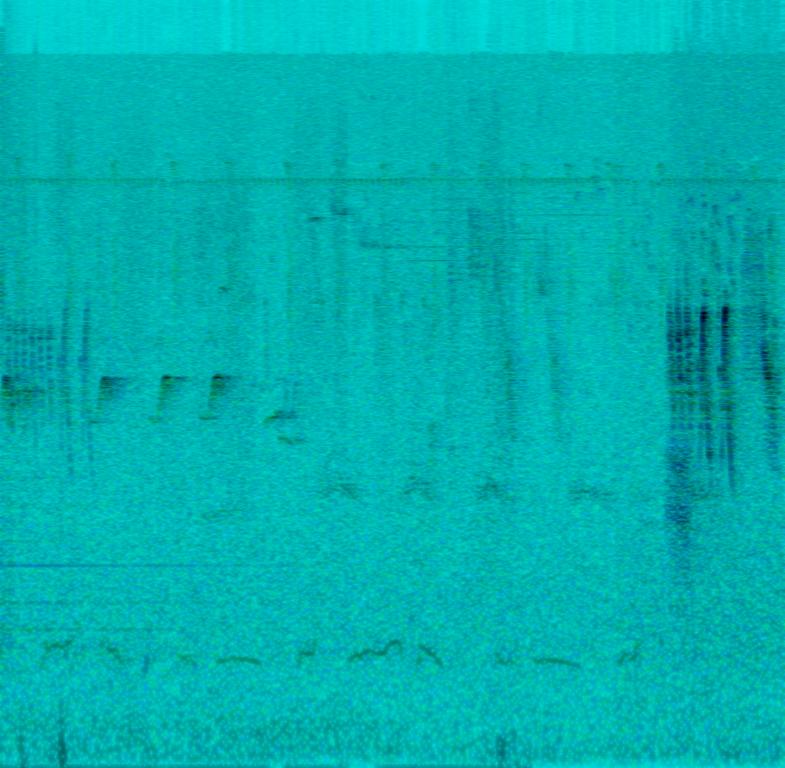
These are sounds coming from a film. There is an ambient atmosphere of birds singing. There is a velcro ripping sound. These sounds could be sampled to be used in soundboards or in beat-making.